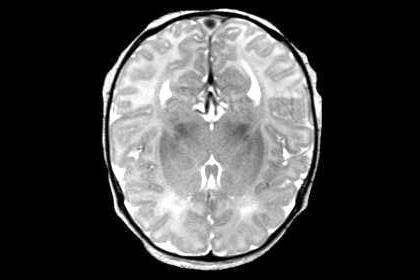
Label: notumor